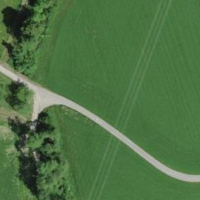
EUNIS habitat code: 52
Species observed at this site:
Prunus padus